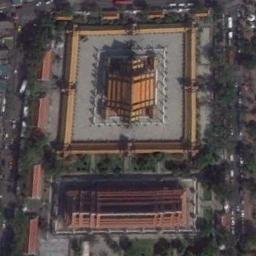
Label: palace